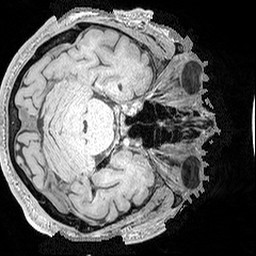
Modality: MP2RAGE
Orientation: axial
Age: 66
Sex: male
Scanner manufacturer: siemens
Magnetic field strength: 3 T
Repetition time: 5 s
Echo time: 0.00298 s